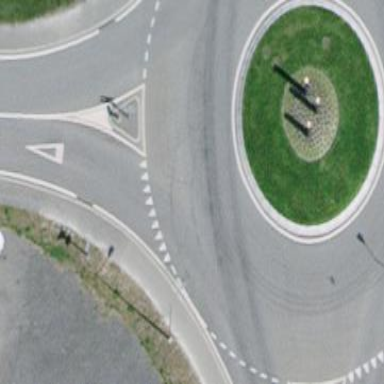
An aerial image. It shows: Tertiary road with asphalt surface leading to roundabout.